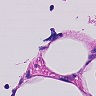
Metastatic tissue present: no